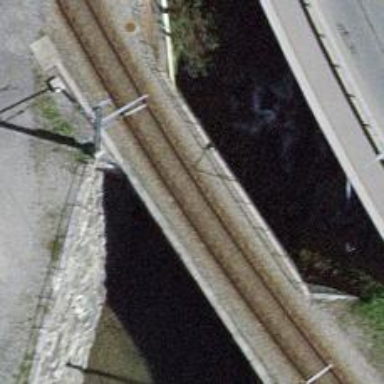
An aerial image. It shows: Bridge with electrified rail tracks and contact line.